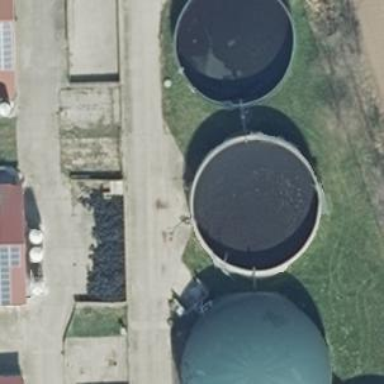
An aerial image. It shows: Building with storage tank.